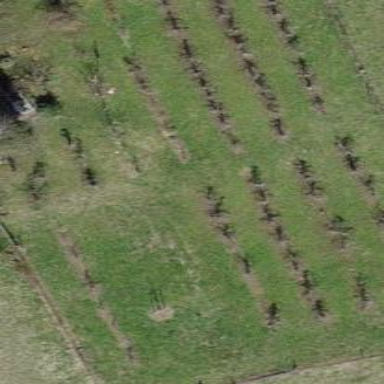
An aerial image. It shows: Vineyard.